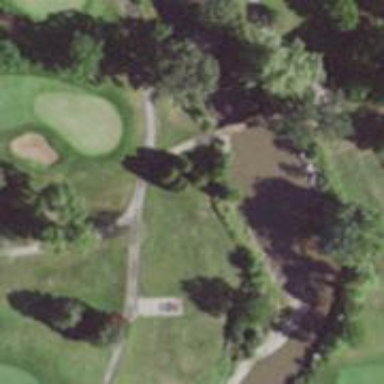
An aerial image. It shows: Path used for both walking and golf.